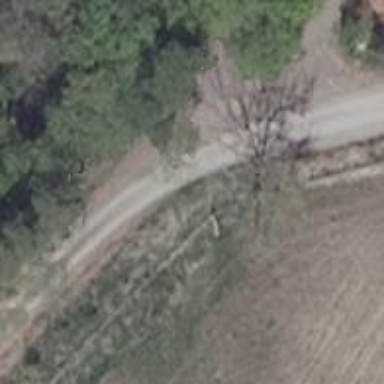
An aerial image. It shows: Unclassified road.